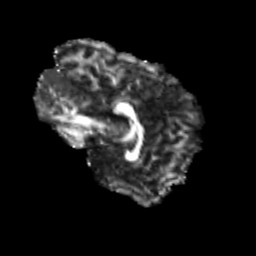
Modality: FA
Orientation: sagittal
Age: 26
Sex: female
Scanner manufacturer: siemens
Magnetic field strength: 3 T
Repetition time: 3.5 s
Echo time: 0.113 s